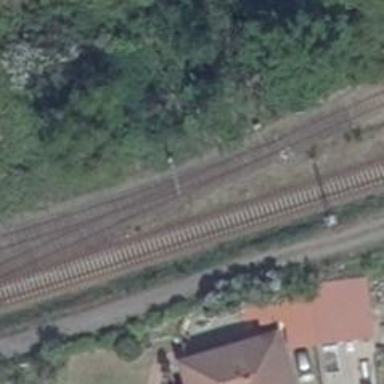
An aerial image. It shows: Railway switch.